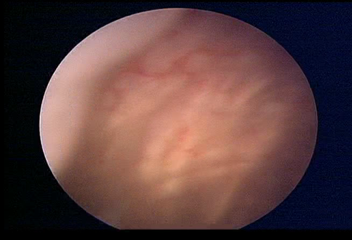
Modality: WLC
Class: Normal mucosa
Bladder cancer association: No